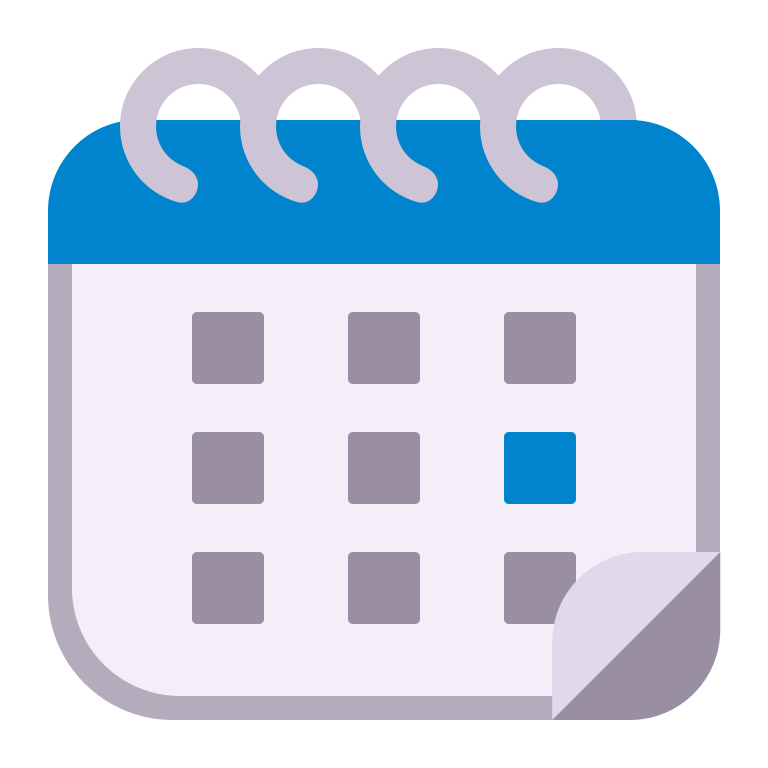
spiral calendar flat